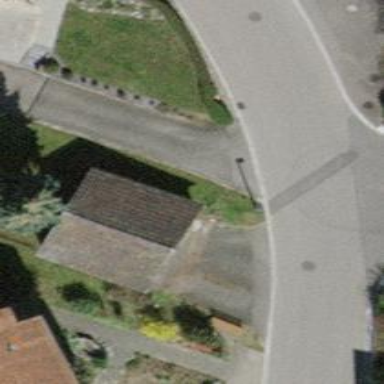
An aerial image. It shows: Group of garages.